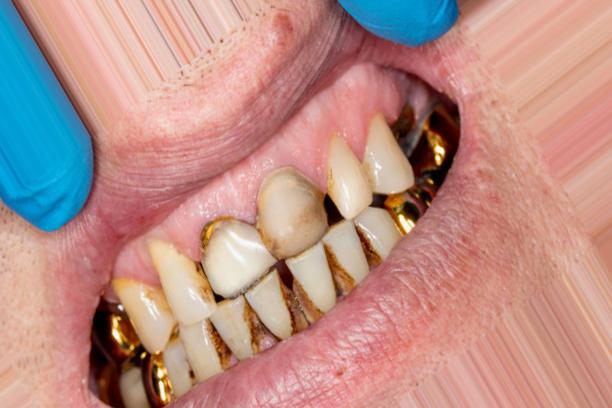
Condition: Caries